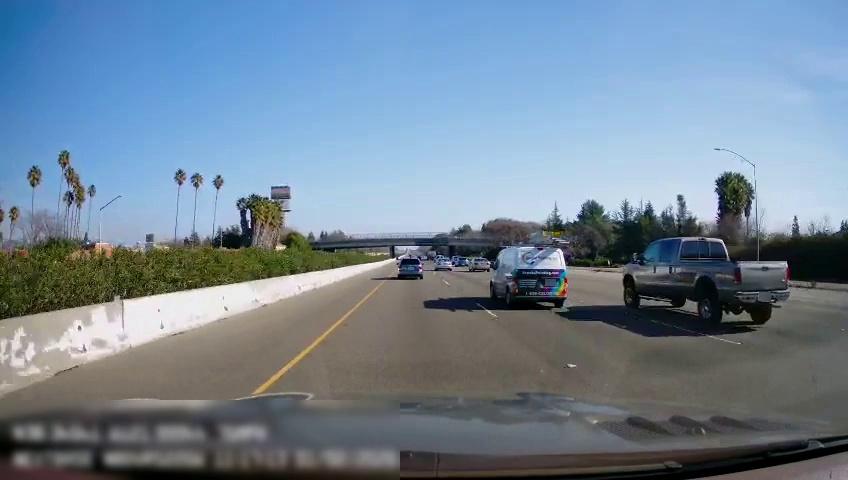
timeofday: Day
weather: Sunny
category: Drivable Space
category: Vehicles | Car
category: Vehicles | Truck
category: Vehicles | Car
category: Vehicles | Car
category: Vehicles | Van
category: Vehicles | Car
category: Lanes | Current Lane
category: Lanes | Current Lane
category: Lanes | Alternate Lane